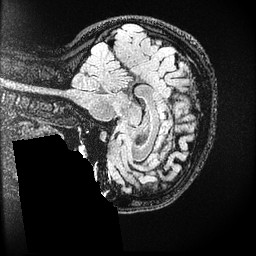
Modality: FLAIR
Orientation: sagittal
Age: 33
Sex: female
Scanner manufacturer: ge
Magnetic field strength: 3 T
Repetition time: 4.802 s
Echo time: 0.1162 s